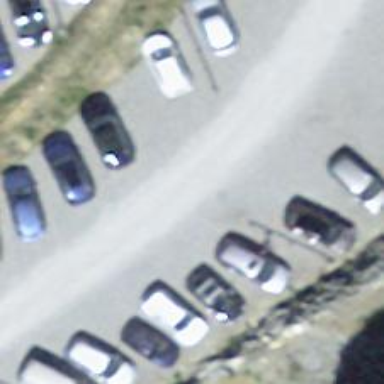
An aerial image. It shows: Parking aisle designated as service road.